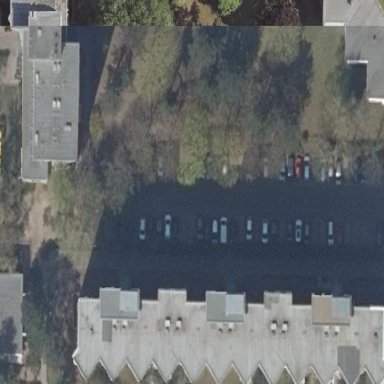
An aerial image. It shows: Rooftop parking area.